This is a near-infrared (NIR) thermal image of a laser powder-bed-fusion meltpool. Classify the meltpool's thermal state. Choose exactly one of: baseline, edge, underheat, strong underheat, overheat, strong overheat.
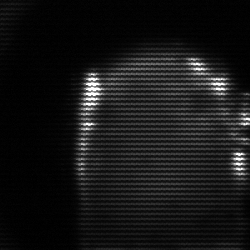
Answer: baseline